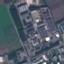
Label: Industrial